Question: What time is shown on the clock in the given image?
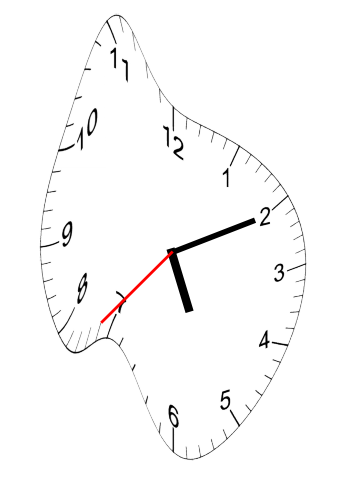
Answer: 05:10:37